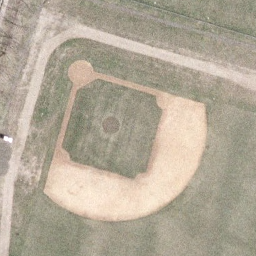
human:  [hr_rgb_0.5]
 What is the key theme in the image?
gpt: baseball diamond